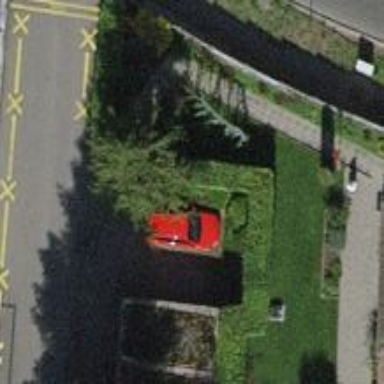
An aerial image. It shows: Car sharing facility.